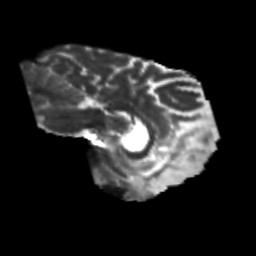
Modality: T2w
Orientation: sagittal
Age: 50
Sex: male
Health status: healthy
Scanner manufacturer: siemens
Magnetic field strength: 3 T
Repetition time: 10.8 s
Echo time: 0.082 s